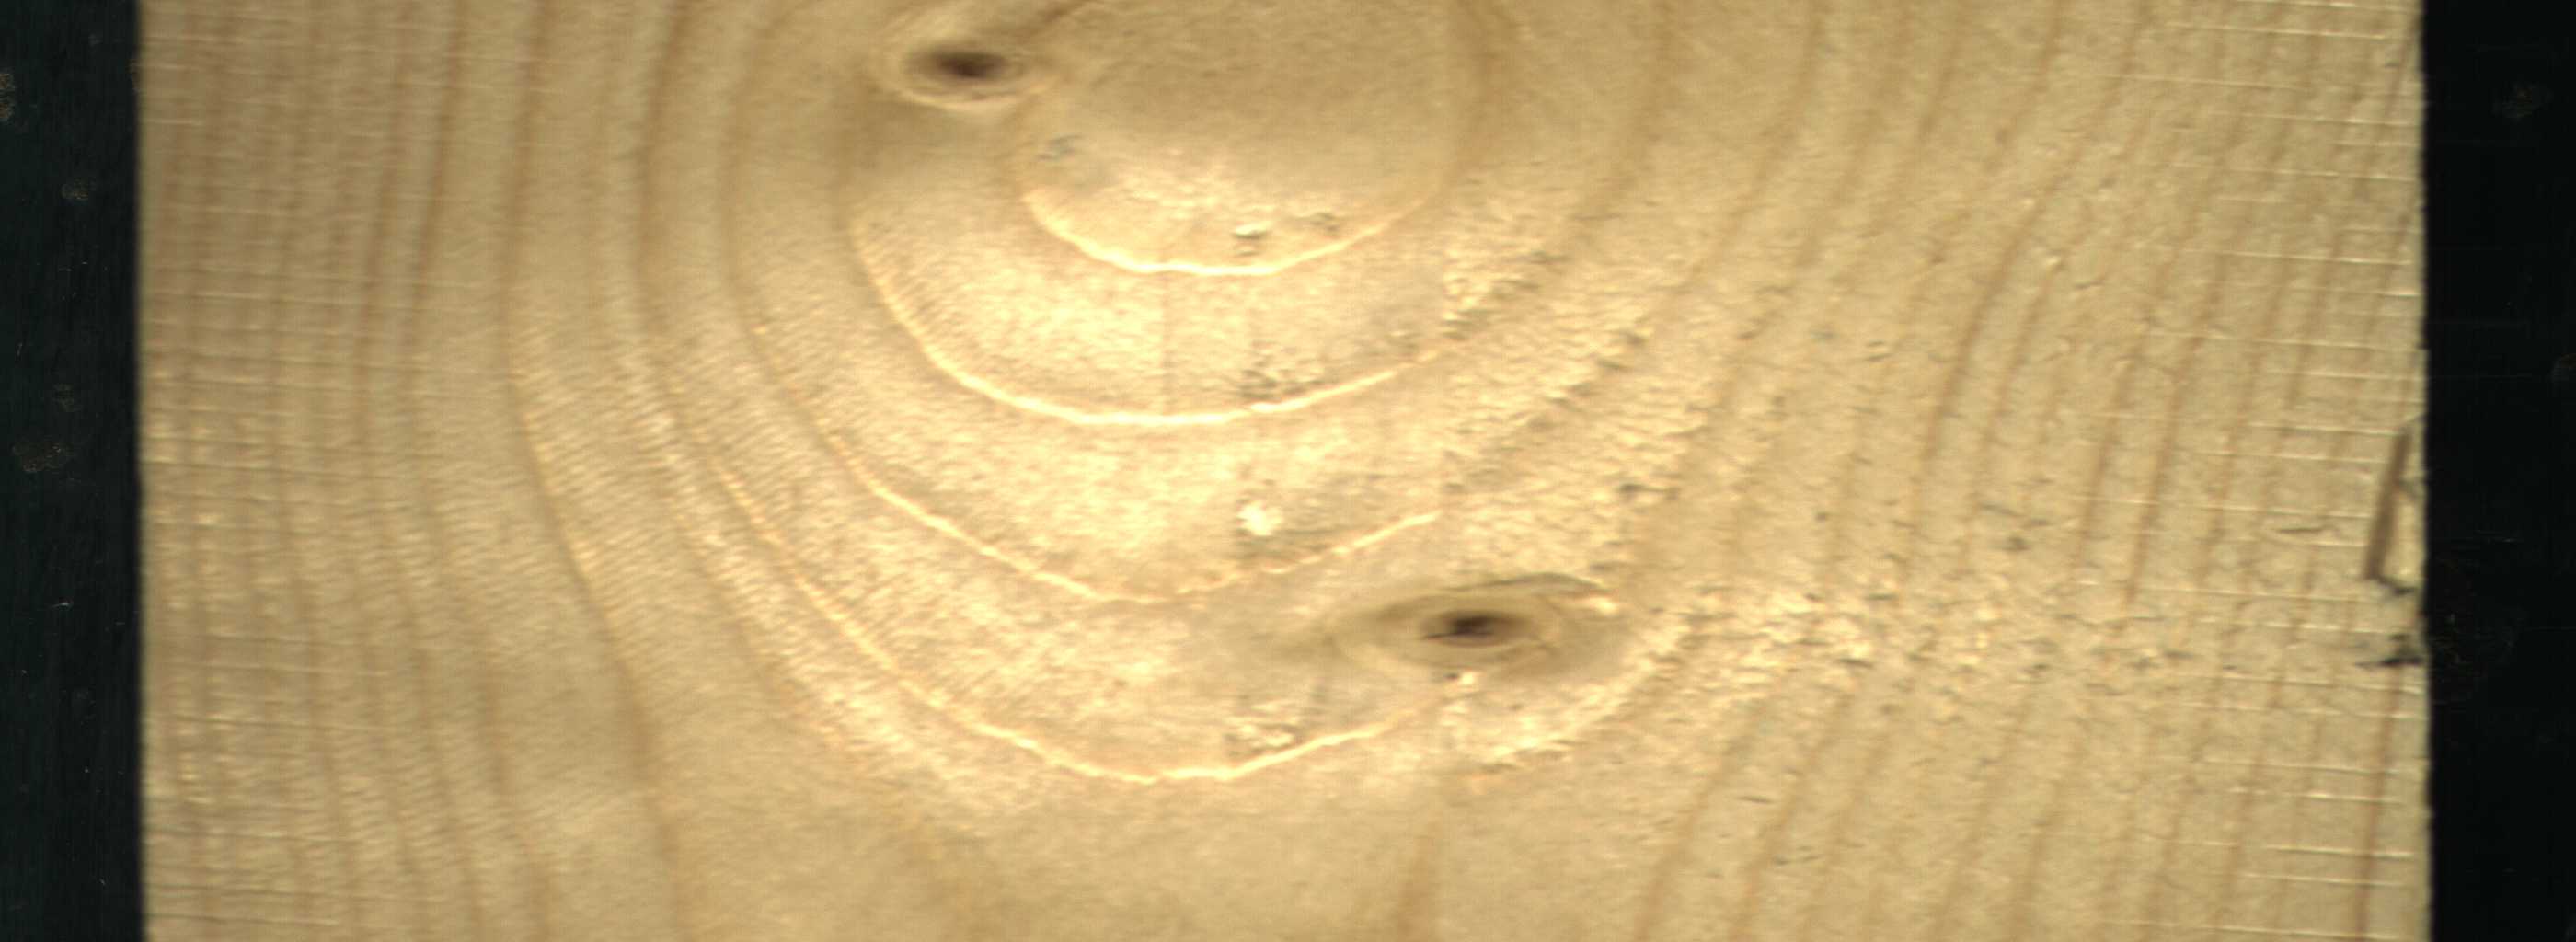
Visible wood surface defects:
resin
Live_Knot
Live_Knot